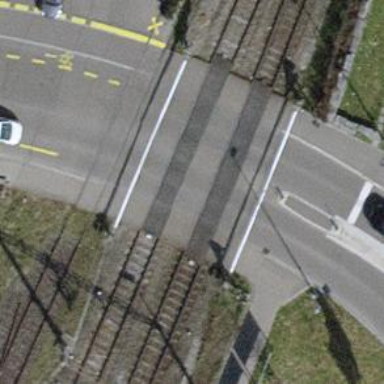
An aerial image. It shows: Level crossing with full barriers and lights.